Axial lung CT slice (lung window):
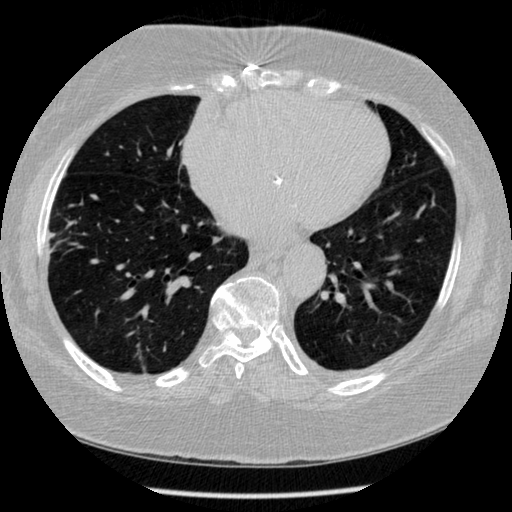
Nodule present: no